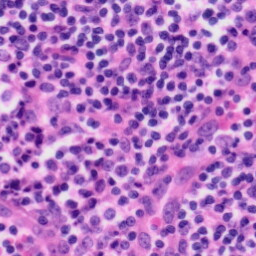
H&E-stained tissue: Tonsil